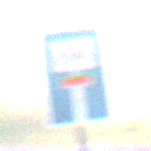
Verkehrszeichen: SackgasseRadverkehrDurchlaessig
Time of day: SunriseSunset
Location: Outdoor (Nature)
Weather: Clear
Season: NotSpecified
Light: Natural